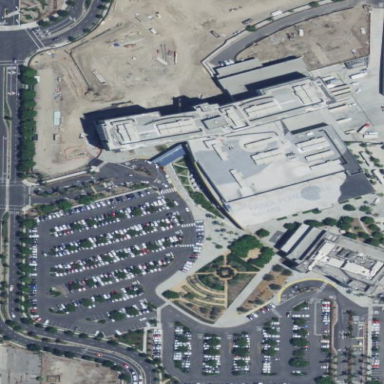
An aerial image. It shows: Hospital building.